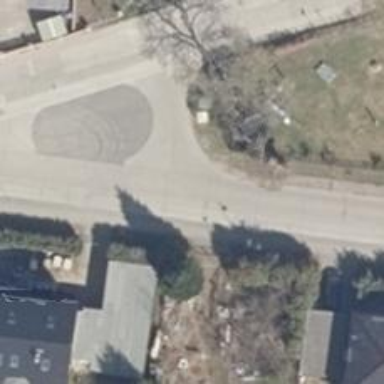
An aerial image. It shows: Residential road paved with concrete.